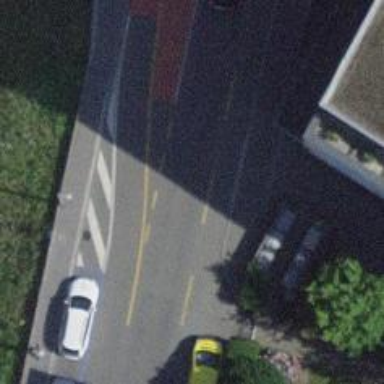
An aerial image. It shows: Residential road with asphalt surface. There is sidewalk on the left and cycleway on the opposite side. Both the sidewalk and the cycleway have asphalt surface.